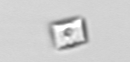
Label: Bacillariophyceae_morphotype1